Field crop: tomato
Growth stage: 1
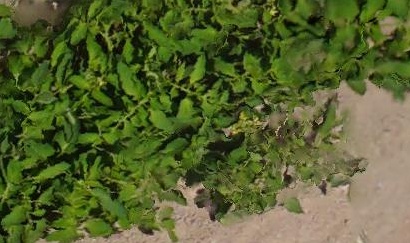
Species: tomato